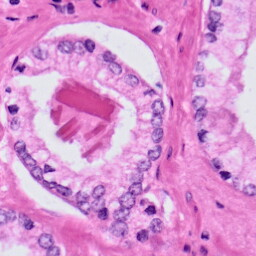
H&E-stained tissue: Prostate